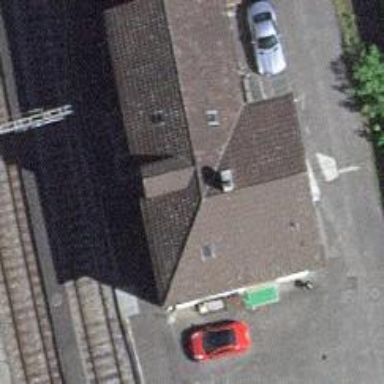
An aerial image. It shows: Train station building.